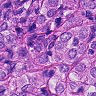
Metastatic tissue present: yes